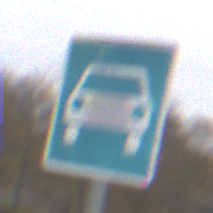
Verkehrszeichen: Kraftfahrstrasse
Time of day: Midday
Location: Outdoor (Suburban)
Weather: Overcast
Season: NotSpecified
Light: Natural